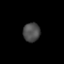
Tissue: lung
Cell type: Others
Senescence score: 0.1138
Nuclear area (px): 314
Mean DAPI intensity: 76.287